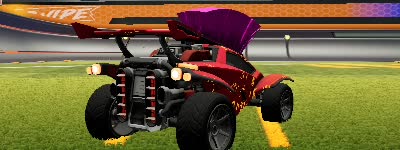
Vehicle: octane